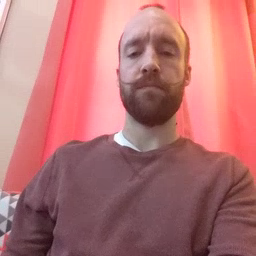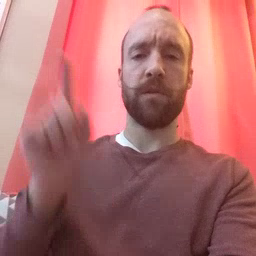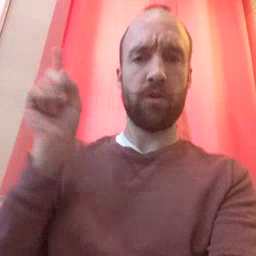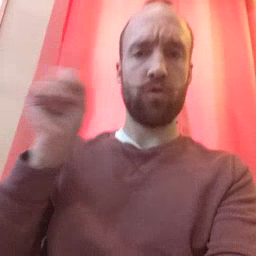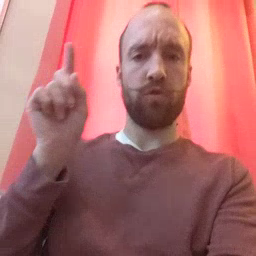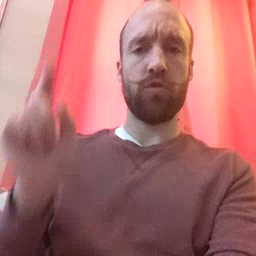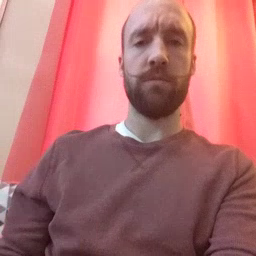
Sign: where